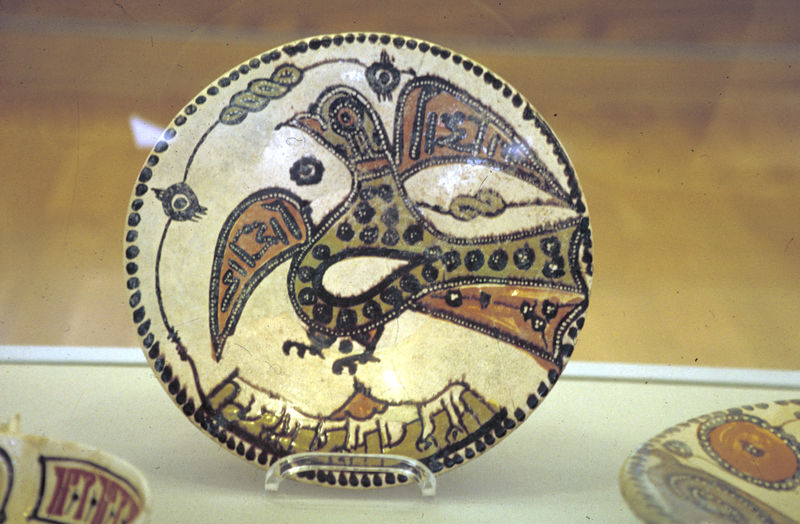
Titel: Keramik
Künstler: unbekannt
Standort: Frankfurt (am Main)
Institution: Kunstgewerbemuseum
Schlagwörter: adler, berg, falke, flügel, vogel, weiß, grün, ocker, stadt, braun, glas, grau, licht, schwarz, tisch, zeichen, zeichnung, rot, schnee, tier, beige, muster, ornament, federn, schale, taube, teller, auge, fliegen, rund, keramik, ton, schwanz, ente, schnabel, abstrakt, linien, oliv, rand, luft, wild, dekor, figurativ, ornamente, verzierung, plastik, bemalt, punkte, halterung, gepunktet, medaillon, porzellan, vulkan, asien, geschirr, scheibe, service, punkt, stilisiert, schlange, pfau, krallen, frieden, glasscheibe, vitrine, ausstellung, china, arabisch, antik, wesen, greif, nest, ständer, museum, steingut, hahn, glasur, geometrie, islam, gebrannt, majolika, drache, münze, muter, wildtiere, armenien, töpferware, fränkisch, hinter glas, ararat, austsellung, lebewsen, stu, tonteller, äthiopien, töüferware, ausstellungsobjekt